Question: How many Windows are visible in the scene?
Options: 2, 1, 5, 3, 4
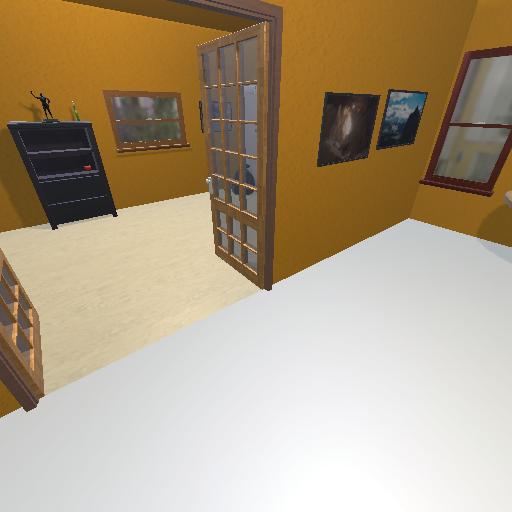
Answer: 2